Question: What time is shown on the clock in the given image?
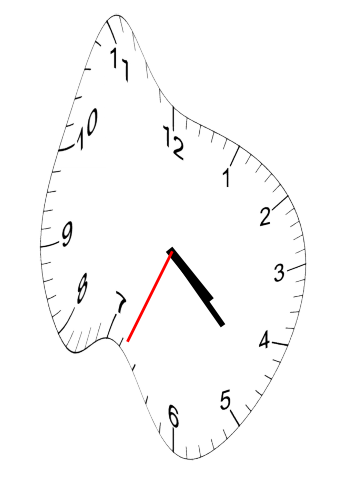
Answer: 04:22:34